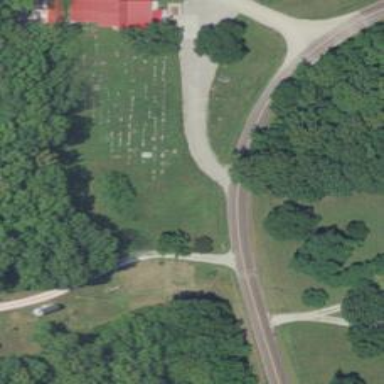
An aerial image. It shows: Cemetery.